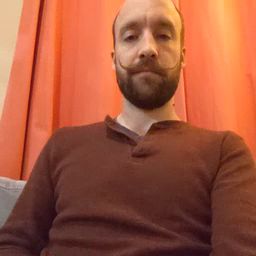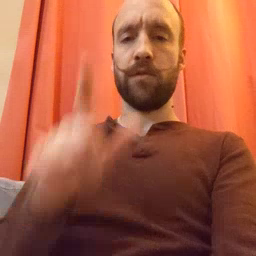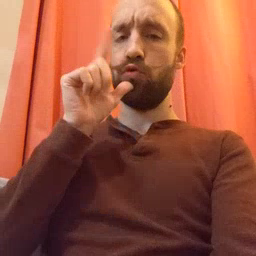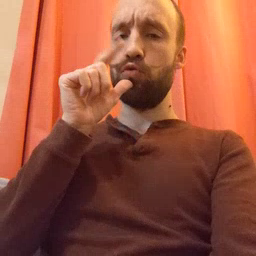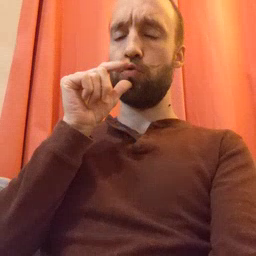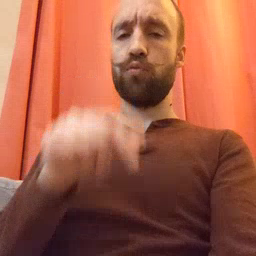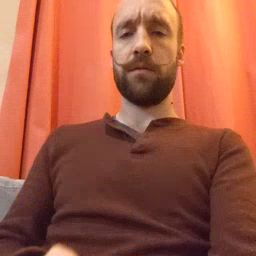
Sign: who